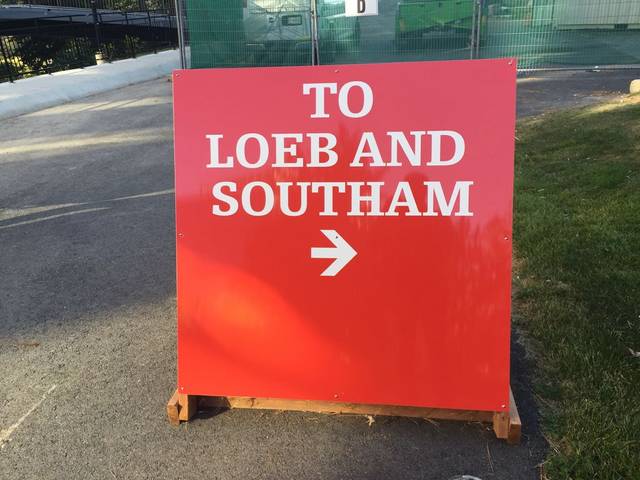
Region: Canada
Coordinates: 45.382, -75.698